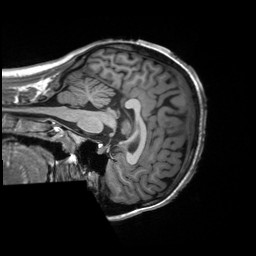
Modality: T1w
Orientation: sagittal
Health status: healthy
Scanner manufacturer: siemens
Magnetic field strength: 3 T
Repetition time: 2.3 s
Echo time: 0.00228 s